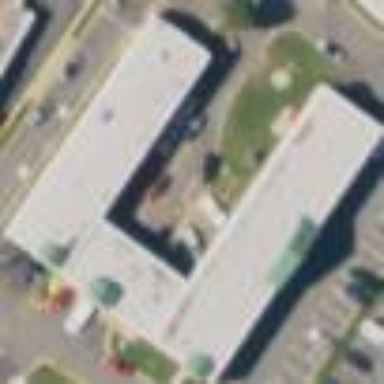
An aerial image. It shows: Commercial building housing car wash facility.